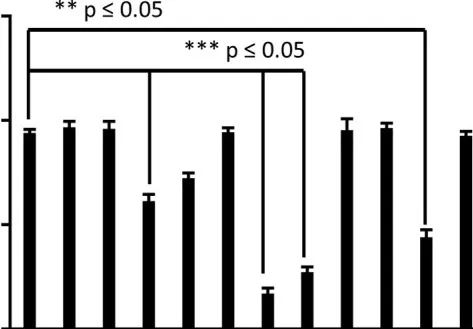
CSF but not serum derived from the aged dog leads to neurotoxicity of neuron-like SH-SY5Y cell line. The effect of CSF and serum on the survival of SH-SY5Y cell line was compared with monoAbeta1-40, monoAbeta1-42, scramAbeta25-35, oligoAbeta1-40, oligoAbeta1-42, fibAbeta1-40, fibAbeta1-42 as well as CSF (neg-CSF) and serum (neg-serum) derived from a Rottweiler. Values shown are the mean cell survival +- SD from 12 observations.
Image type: chart (chart)